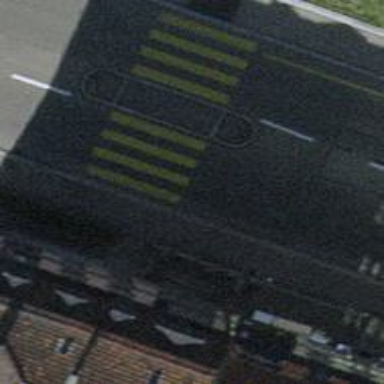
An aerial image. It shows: Uncontrolled zebra crossing with pedestrian island.